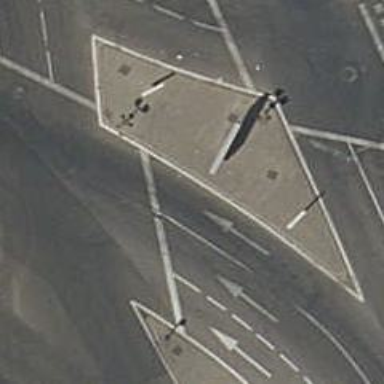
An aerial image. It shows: Road with traffic signals.